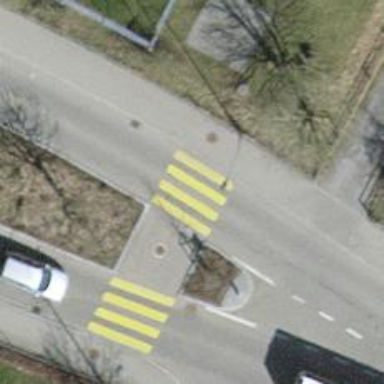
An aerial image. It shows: Marked pedestrian crossing with zebra designation and central island.